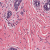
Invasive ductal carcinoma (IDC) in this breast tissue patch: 0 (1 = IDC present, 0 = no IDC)